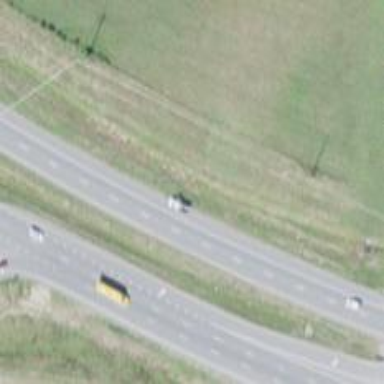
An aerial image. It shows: This image shows trunk highway that functions as expressway.